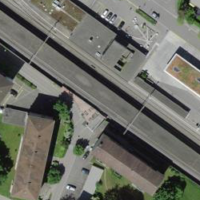
EUNIS habitat code: 57
Species observed at this site:
Geum reptans